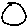
Label: circle